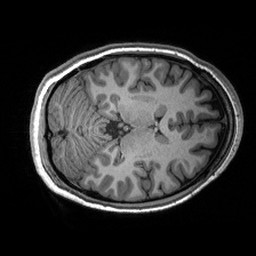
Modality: T1w
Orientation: axial
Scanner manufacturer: siemens
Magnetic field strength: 3 T
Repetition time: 2.53 s
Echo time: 0.00288 s